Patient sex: F
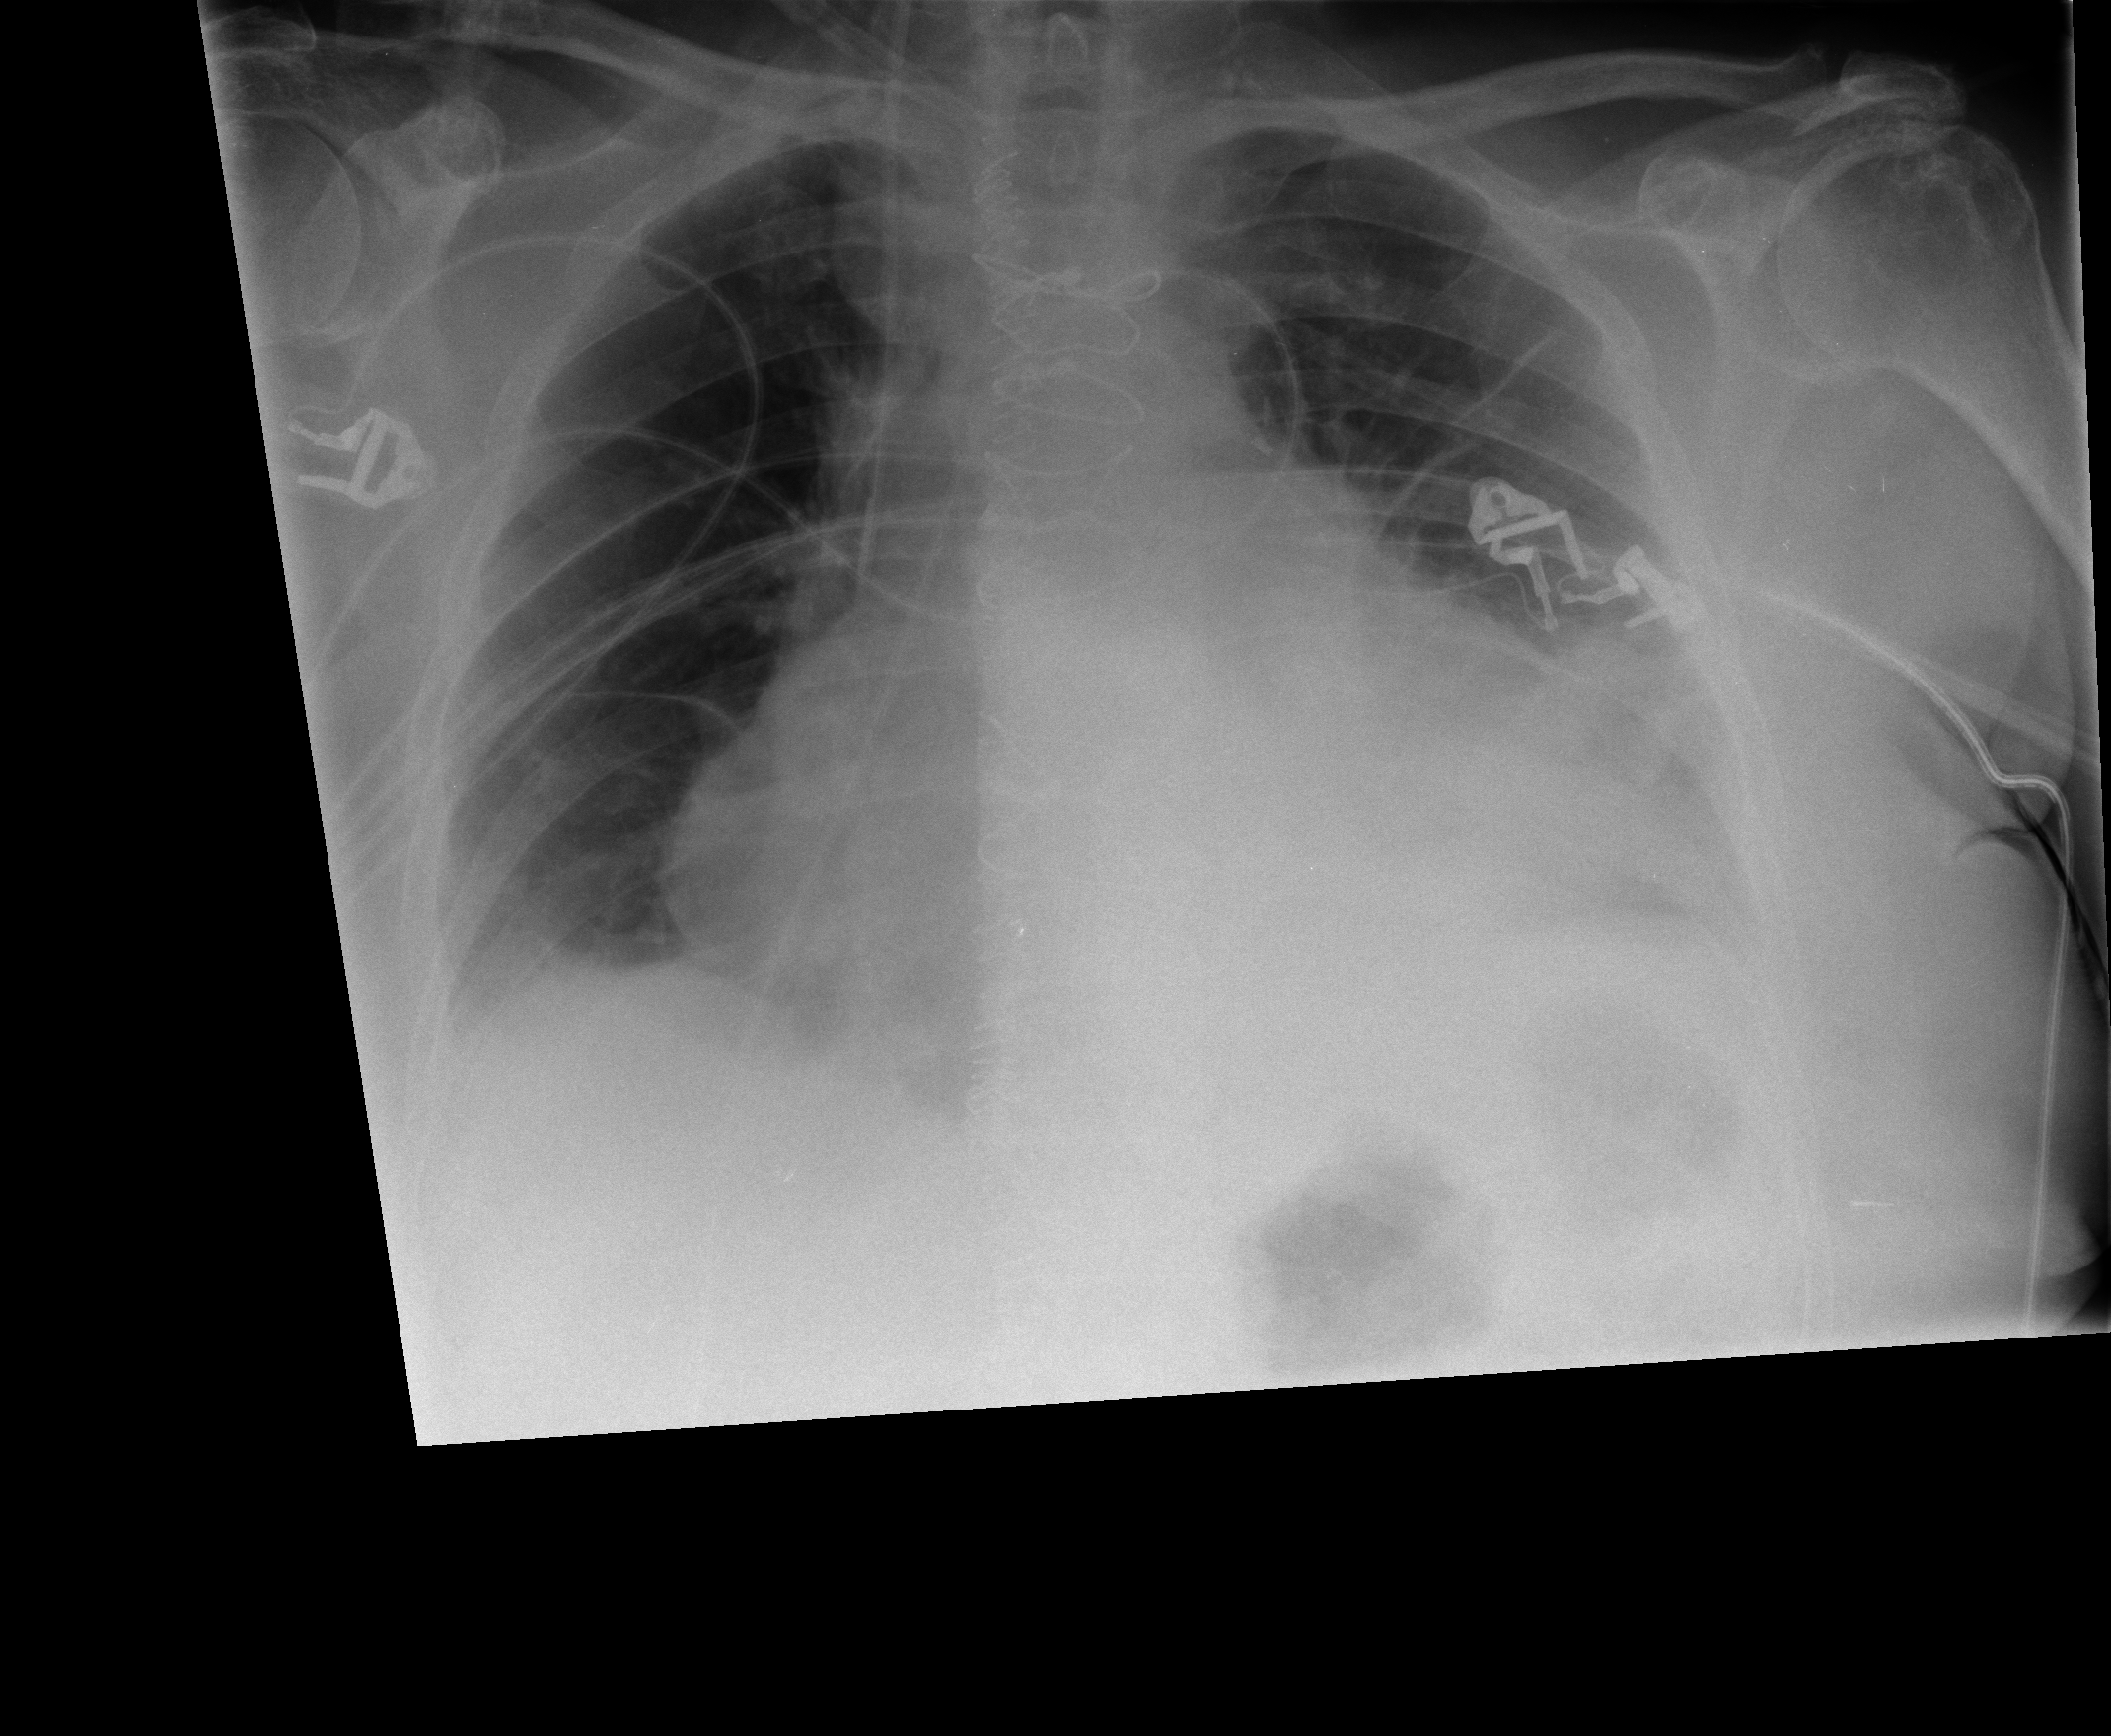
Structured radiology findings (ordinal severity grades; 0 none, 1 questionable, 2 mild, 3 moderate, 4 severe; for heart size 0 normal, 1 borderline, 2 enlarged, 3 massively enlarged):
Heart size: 3
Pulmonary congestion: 0
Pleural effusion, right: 1
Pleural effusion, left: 2
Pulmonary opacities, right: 0
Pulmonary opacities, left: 0
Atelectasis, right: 0
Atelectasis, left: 2